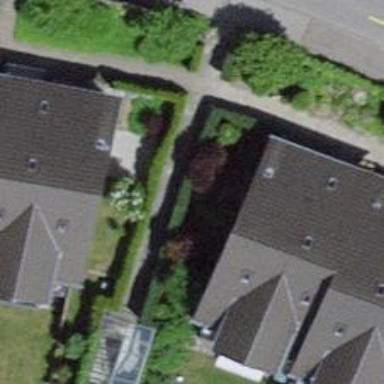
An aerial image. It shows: Hedge acting as barrier.